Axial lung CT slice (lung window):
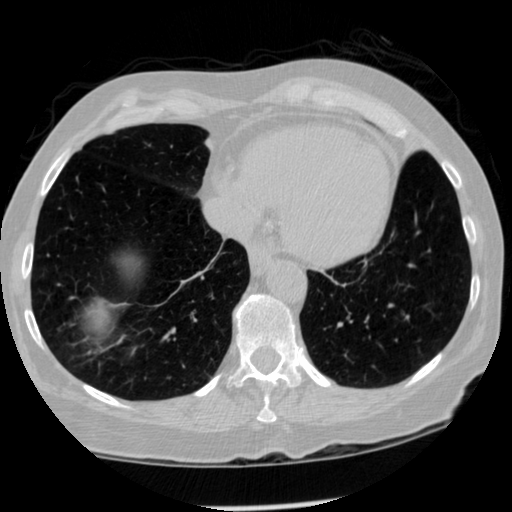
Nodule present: no